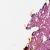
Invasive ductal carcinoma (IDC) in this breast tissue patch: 0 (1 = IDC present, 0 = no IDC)